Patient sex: M
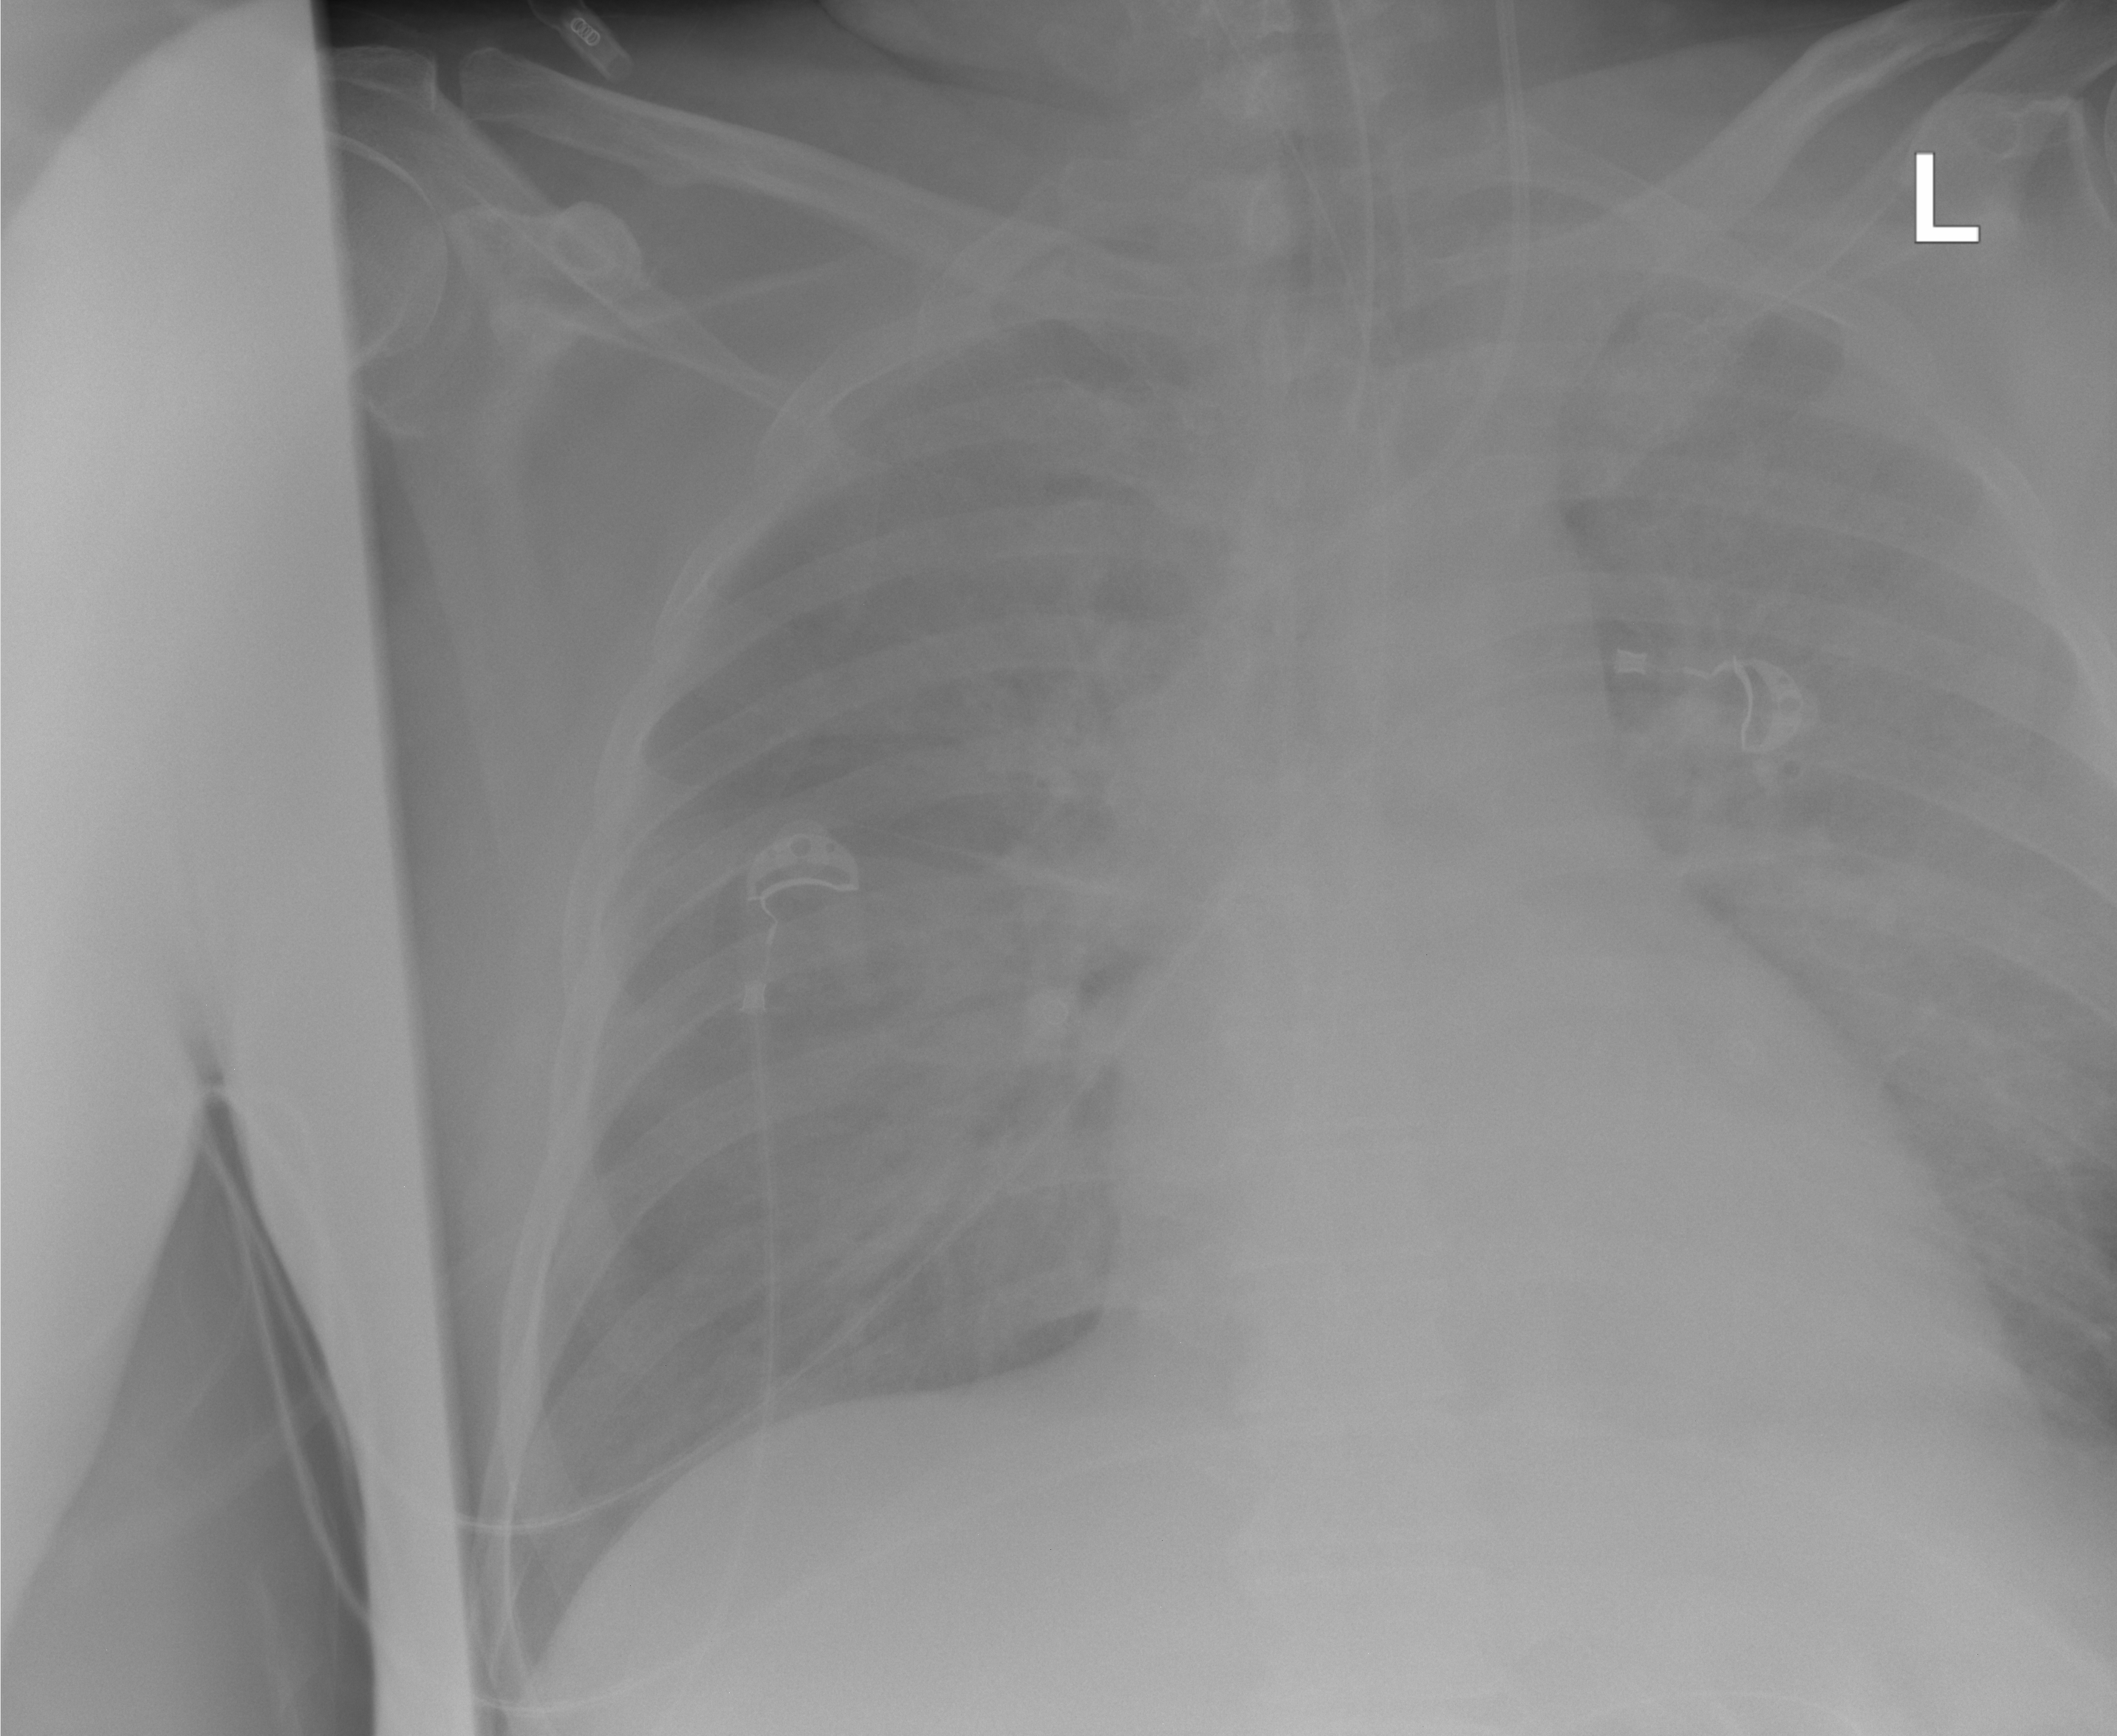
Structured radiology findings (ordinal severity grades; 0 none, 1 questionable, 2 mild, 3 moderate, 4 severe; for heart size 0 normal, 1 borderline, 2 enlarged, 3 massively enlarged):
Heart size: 1
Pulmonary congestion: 3
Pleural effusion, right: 0
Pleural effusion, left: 0
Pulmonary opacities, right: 3
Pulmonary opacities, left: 3
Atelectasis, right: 0
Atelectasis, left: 0